Question: I'm trying to make a popup with a Dialog with a fixed height, but I can't manage to get it working.
This is my code to build the dialog:
'''
Builder dialogBuilder = new AlertDialog.Builder(this);
ScrollView scvUsersToInvite = (ScrollView) this.mInflater.inflate(R.layout.dialog_users_to_invite, null);
LinearLayout usersToInvite = (LinearLayout) scvUsersToInvite.findViewById(R.id.containerUsersToInvite);
//I add several layouts to the container.
for (int i=0; i<25;i++){
RelativeLayout usuariPerInvitar = (RelativeLayout)this.mInflater.inflate(R.layout.entrada_user_invitar, usersToInvite, false);
TextView tvNomUser = (TextView)usuariPerInvitar.findViewById(R.id.textView1);
tvNomUser.setText("TextView number "+i);
usersToInvite.addView(usuariPerInvitar);
}
dialogBuilder.setView(scvUsersToInvite);
'''
This is working correctly, its filling the layout with 25 times the layout 'entrada_user_invitar'
So those are the XML layouts:
'dialog_users_to_invite.xml'
'''
<?xml version="1.0" encoding="utf-8"?>
<ScrollView xmlns:android="http://schemas.android.com/apk/res/android"
android:id="@+id/scrollView1"
android:layout_width="wrap_content"
android:layout_height="wrap_content" >
<LinearLayout
android:id="@+id/containerUsersToInvite"
android:layout_width="wrap_content"
android:layout_height="50dp"
android:orientation="vertical"
android:layout_marginRight="10dp"
android:layout_marginLeft="15dp">
</LinearLayout>
'''
As you can see, height is set to 50dp, but anyways nothing happens.
This is what I inflate several times:
'entrada_users_invitar.xml'
'''
<?xml version="1.0" encoding="utf-8"?>
<RelativeLayout xmlns:android="http://schemas.android.com/apk/res/android"
android:layout_width="wrap_content"
android:layout_height="wrap_content" >
<CheckBox
android:id="@+id/checkBox1"
android:layout_width="wrap_content"
android:layout_height="wrap_content"
android:layout_alignParentRight="true"
android:layout_alignParentTop="true" />
<TextView
android:id="@+id/textView1"
android:layout_width="wrap_content"
android:layout_height="wrap_content"
android:layout_alignParentLeft="true"
android:layout_alignParentTop="true"
android:layout_marginTop="5dp"
android:text="TextView" />
'''
As you can see in the picture, obviously the dialog is not 50dp height...

How should I write the XML layout to limit the height?
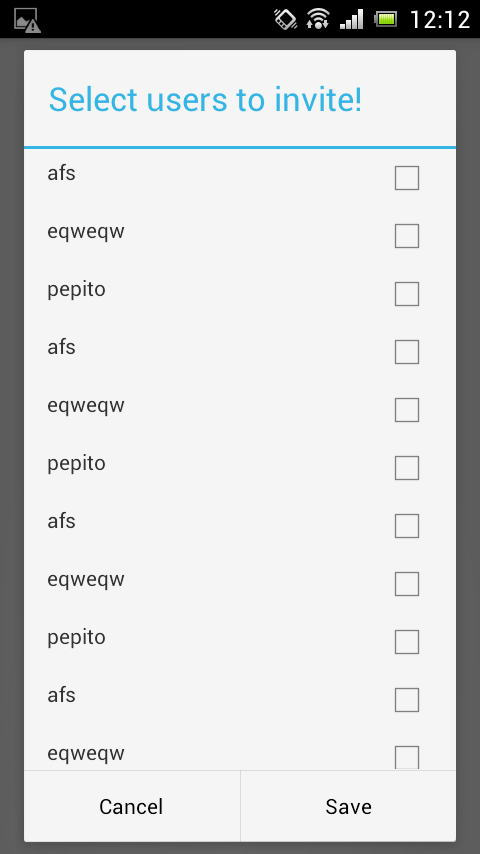
Answer: Ok. Solved it.
I've added a parent layout on 'dialog_users_to_invite.xml'
Now it is:
'''
<LinearLayout
xmlns:android="http://schemas.android.com/apk/res/android"
android:layout_width="wrap_content"
android:layout_height="wrap_content">
<ScrollView
android:id="@+id/scrollView1"
android:layout_width="wrap_content"
android:layout_height="100dp" >
<LinearLayout
android:id="@+id/containerUsersToInvite"
android:layout_width="wrap_content"
android:layout_height="wrap_content"
android:orientation="vertical"
android:layout_marginRight="10dp"
android:layout_marginLeft="15dp">
</LinearLayout>
</ScrollView>
'''
Working perfectly. Everything on wrap_content except the ScrollView, which is 100dp.